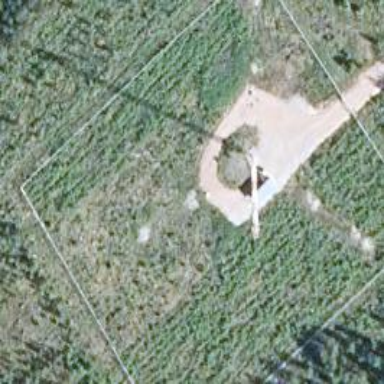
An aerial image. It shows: Man-made mast used for communication purposes.